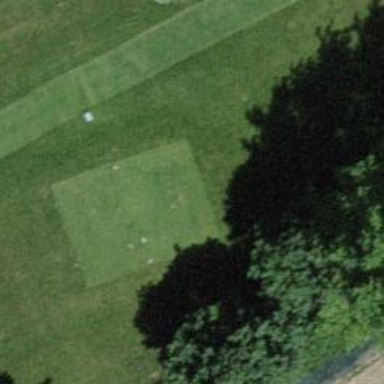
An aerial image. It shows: Golf tee area covered with grass.